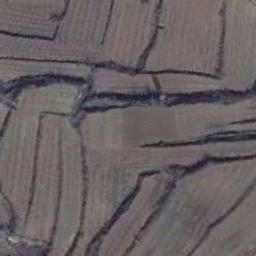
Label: terrace